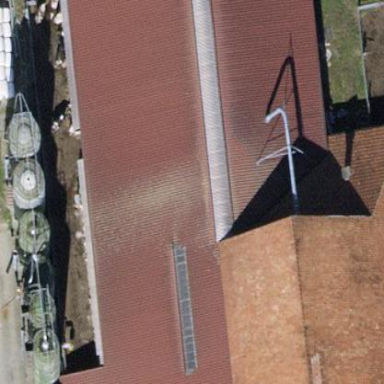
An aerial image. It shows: Gabled roof on farm auxiliary building.